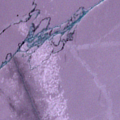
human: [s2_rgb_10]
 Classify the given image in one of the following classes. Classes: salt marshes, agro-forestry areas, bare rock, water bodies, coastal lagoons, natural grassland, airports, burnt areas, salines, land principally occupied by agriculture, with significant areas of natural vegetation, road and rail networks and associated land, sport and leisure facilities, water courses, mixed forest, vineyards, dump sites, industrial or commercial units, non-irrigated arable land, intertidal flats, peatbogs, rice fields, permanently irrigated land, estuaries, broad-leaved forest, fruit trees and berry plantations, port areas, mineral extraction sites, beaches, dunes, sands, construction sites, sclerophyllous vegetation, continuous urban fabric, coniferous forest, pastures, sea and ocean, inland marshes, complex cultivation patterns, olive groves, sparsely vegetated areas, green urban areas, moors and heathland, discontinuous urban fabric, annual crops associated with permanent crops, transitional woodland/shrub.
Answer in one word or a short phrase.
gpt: sea and ocean